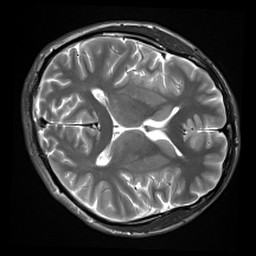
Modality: inplaneT2
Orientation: axial
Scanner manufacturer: siemens
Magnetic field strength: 3 T
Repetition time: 7.02 s
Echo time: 0.069 s